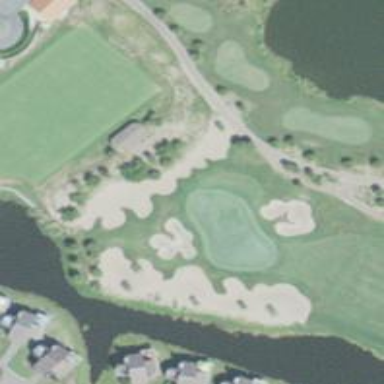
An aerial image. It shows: View of golf hole.